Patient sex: M
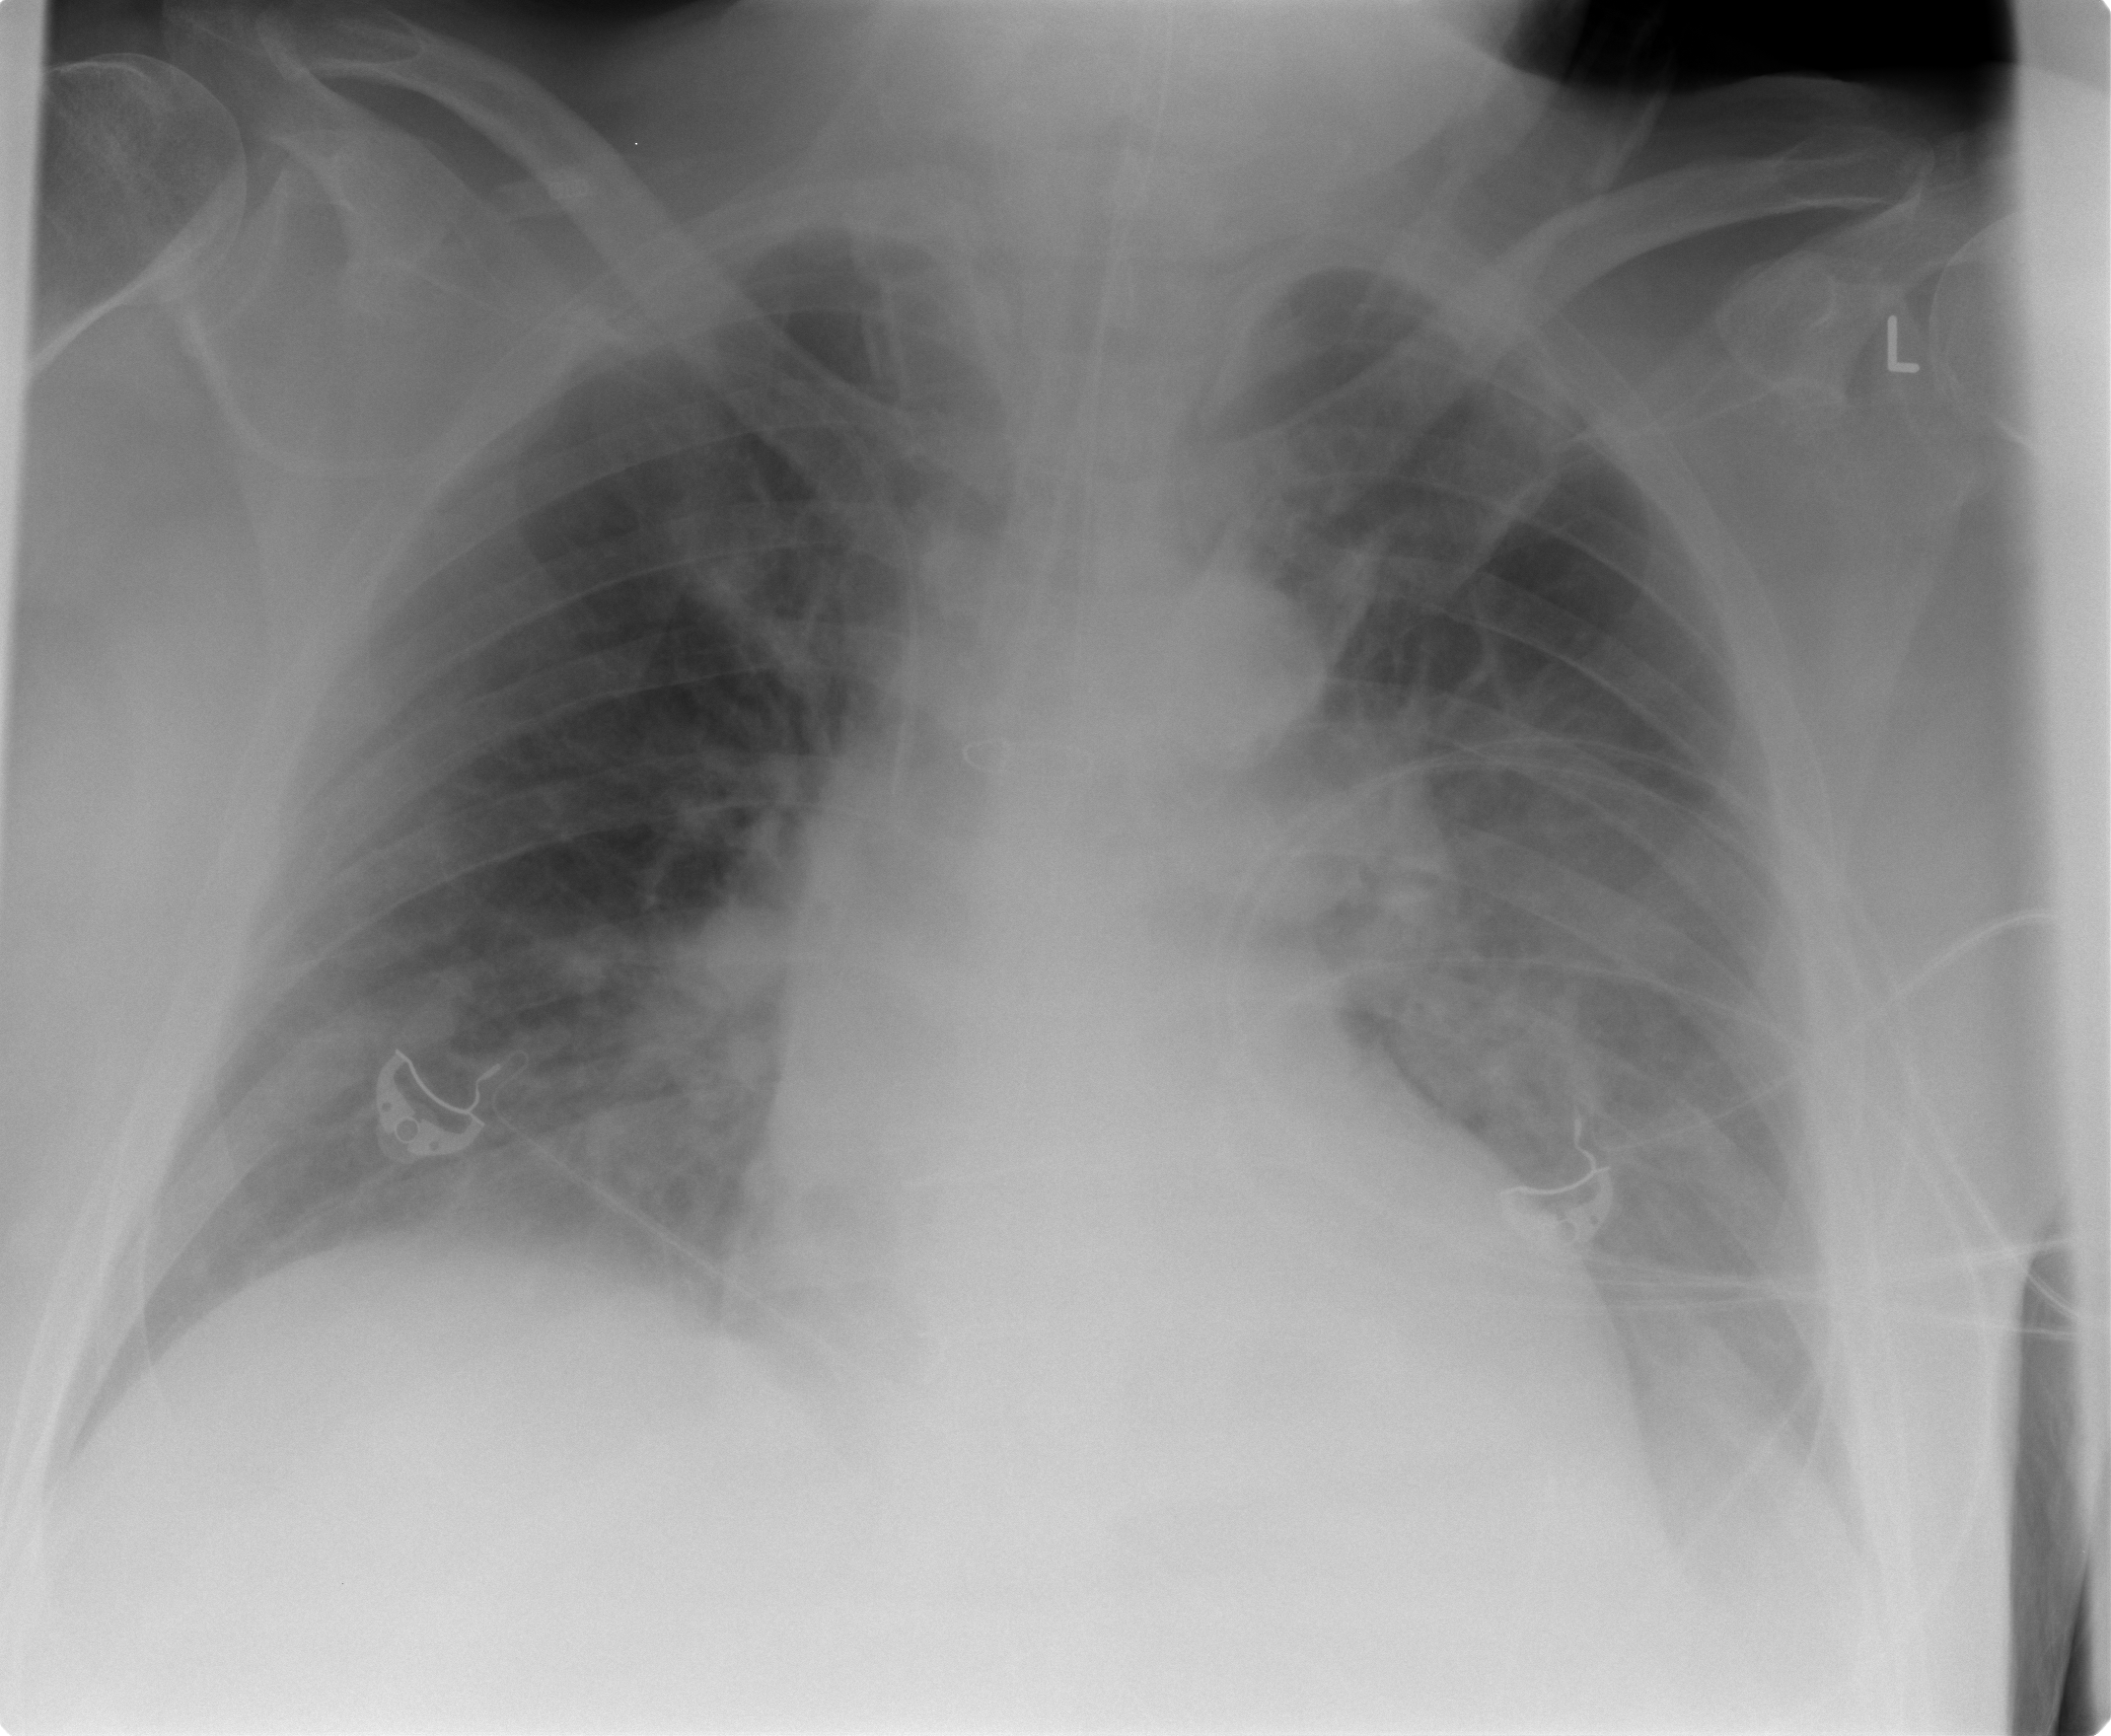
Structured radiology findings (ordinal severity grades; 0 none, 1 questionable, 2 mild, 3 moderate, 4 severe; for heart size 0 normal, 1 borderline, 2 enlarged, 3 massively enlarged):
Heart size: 0
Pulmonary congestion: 2
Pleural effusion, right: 0
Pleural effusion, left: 2
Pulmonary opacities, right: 2
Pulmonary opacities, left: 2
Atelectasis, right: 2
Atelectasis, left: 2